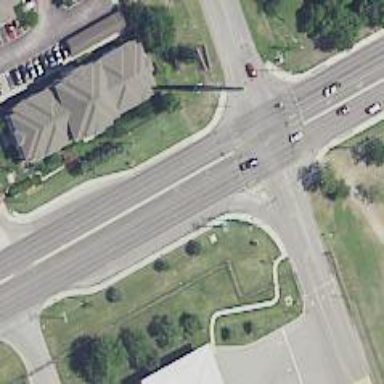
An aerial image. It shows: Uncontrolled crossing on the road.